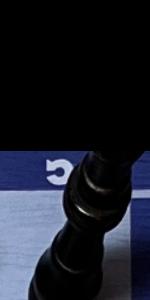
Label: King_Black